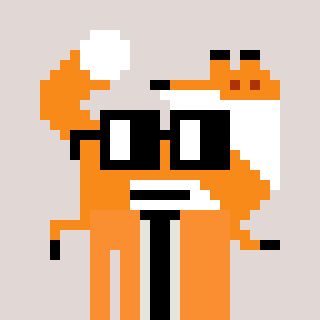
a pixel art character with square black glasses, a fox-shaped head and a orange-colored body on a warm background